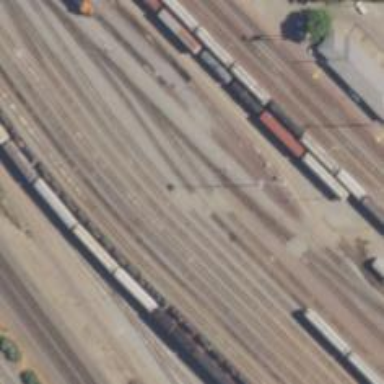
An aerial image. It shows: Railway yard used for servicing trains.